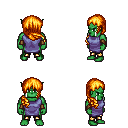
a pixel art fantasy rpg character, male body template, orc, green skin, chain tabard jacket, gold greaves, light blonde right-swept hairstyle, leather bracers, four views (front, back, left, right), 2x2 character sprite sheet, small pixel art, hard edges, no anti-aliasing